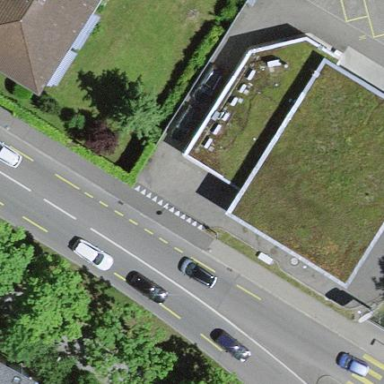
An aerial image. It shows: View of roof of building.